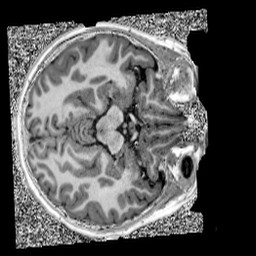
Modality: UNIT1
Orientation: axial
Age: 11
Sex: female
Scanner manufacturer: siemens
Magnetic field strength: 3 T
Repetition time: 4 s
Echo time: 0.00303 s